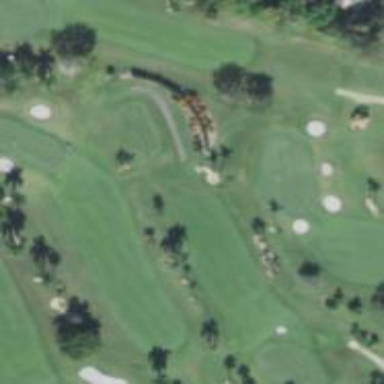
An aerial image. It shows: Golf fairway surrounded by grass.